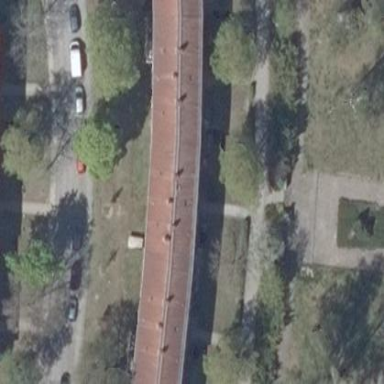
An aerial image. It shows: Image showing building with apartments.